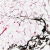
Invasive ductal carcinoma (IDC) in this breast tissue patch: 0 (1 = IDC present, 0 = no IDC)